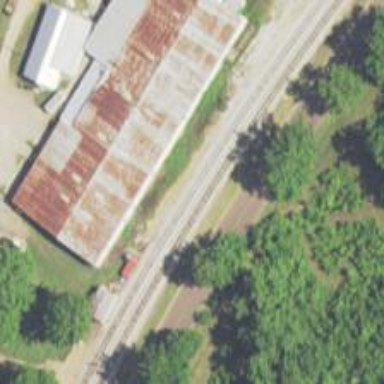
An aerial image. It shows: Railway siding with rails.